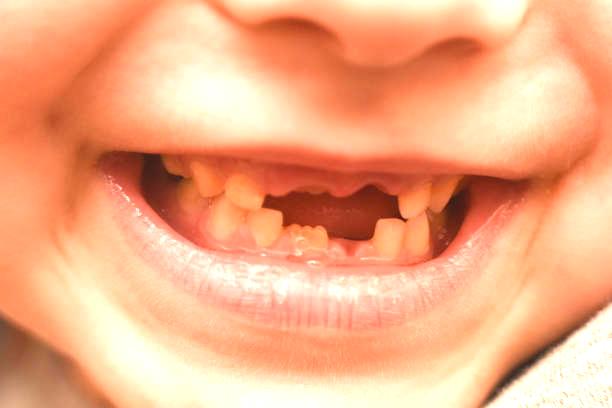
Condition: hypodontia